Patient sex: M
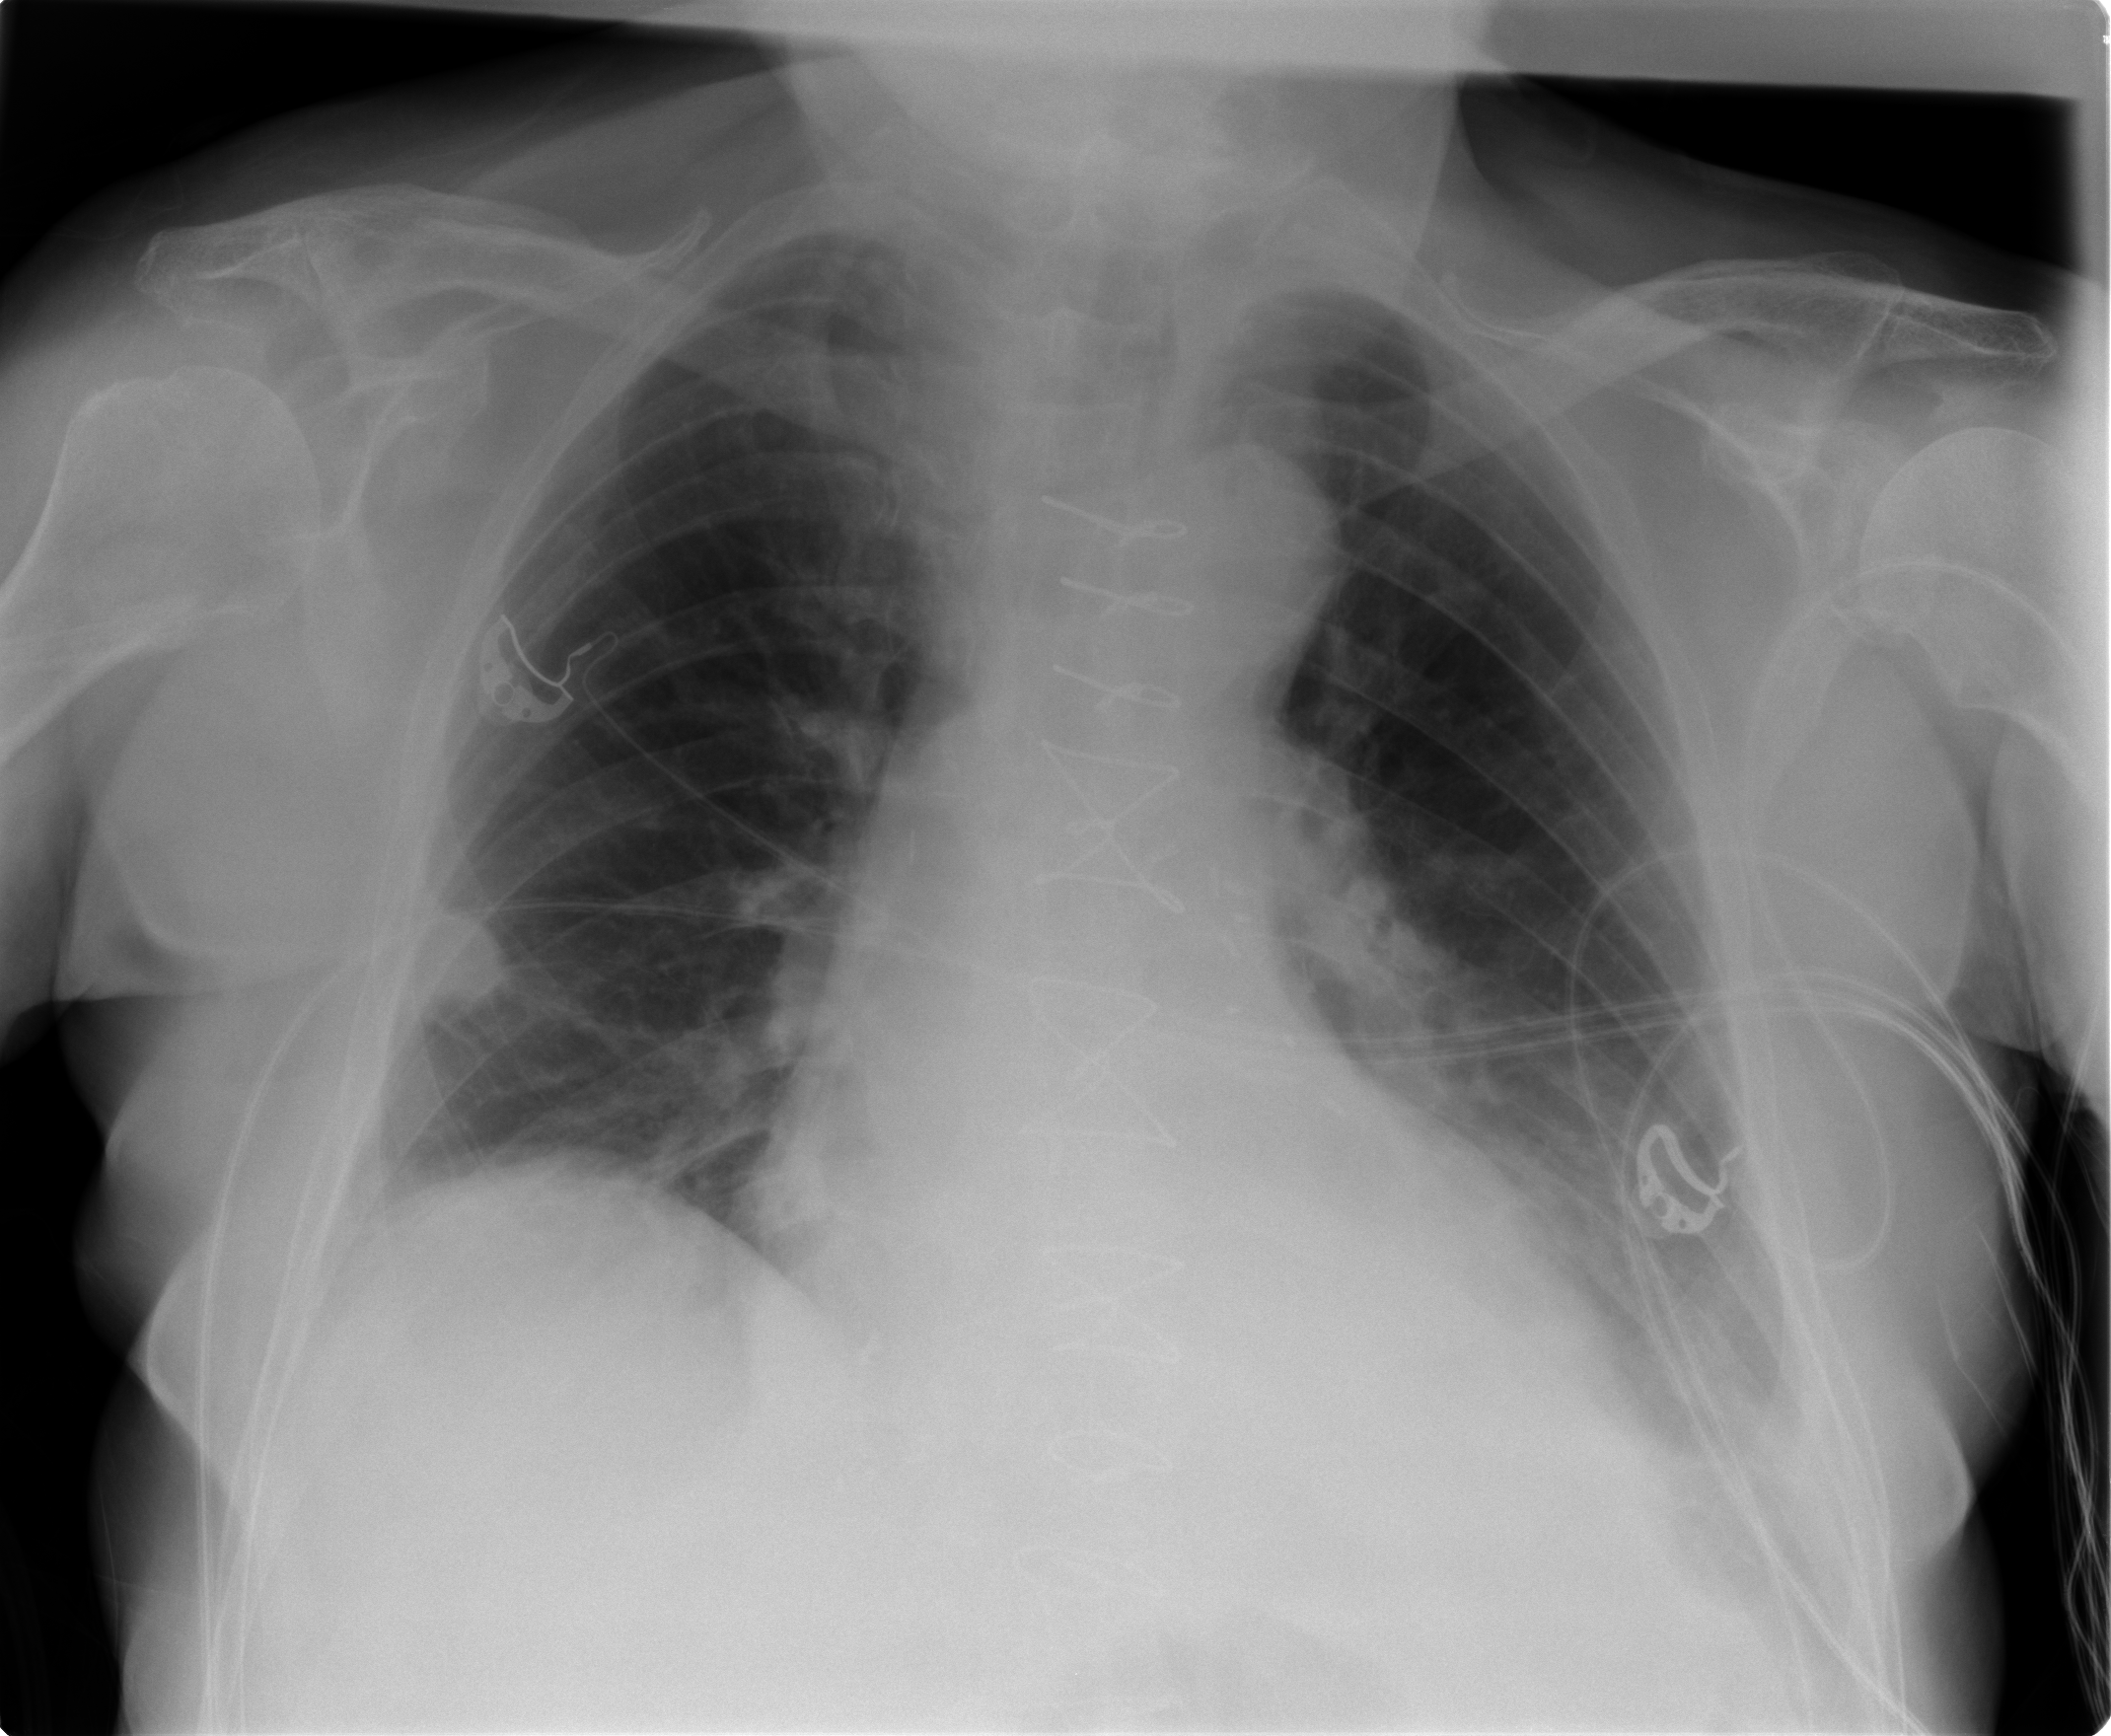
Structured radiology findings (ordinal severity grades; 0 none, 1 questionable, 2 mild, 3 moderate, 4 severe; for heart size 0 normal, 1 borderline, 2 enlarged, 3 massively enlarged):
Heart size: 2
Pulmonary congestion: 2
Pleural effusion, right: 1
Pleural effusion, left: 2
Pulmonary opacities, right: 0
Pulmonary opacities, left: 0
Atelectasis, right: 2
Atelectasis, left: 2